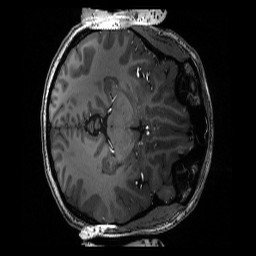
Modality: T1w
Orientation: axial
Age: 27
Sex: female
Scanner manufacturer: siemens
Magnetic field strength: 6.98 T
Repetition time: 3.1 s
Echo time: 0.00252 s